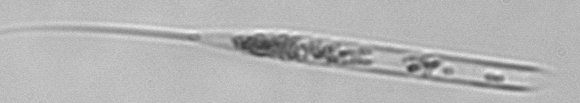
Label: Rhizosolenia